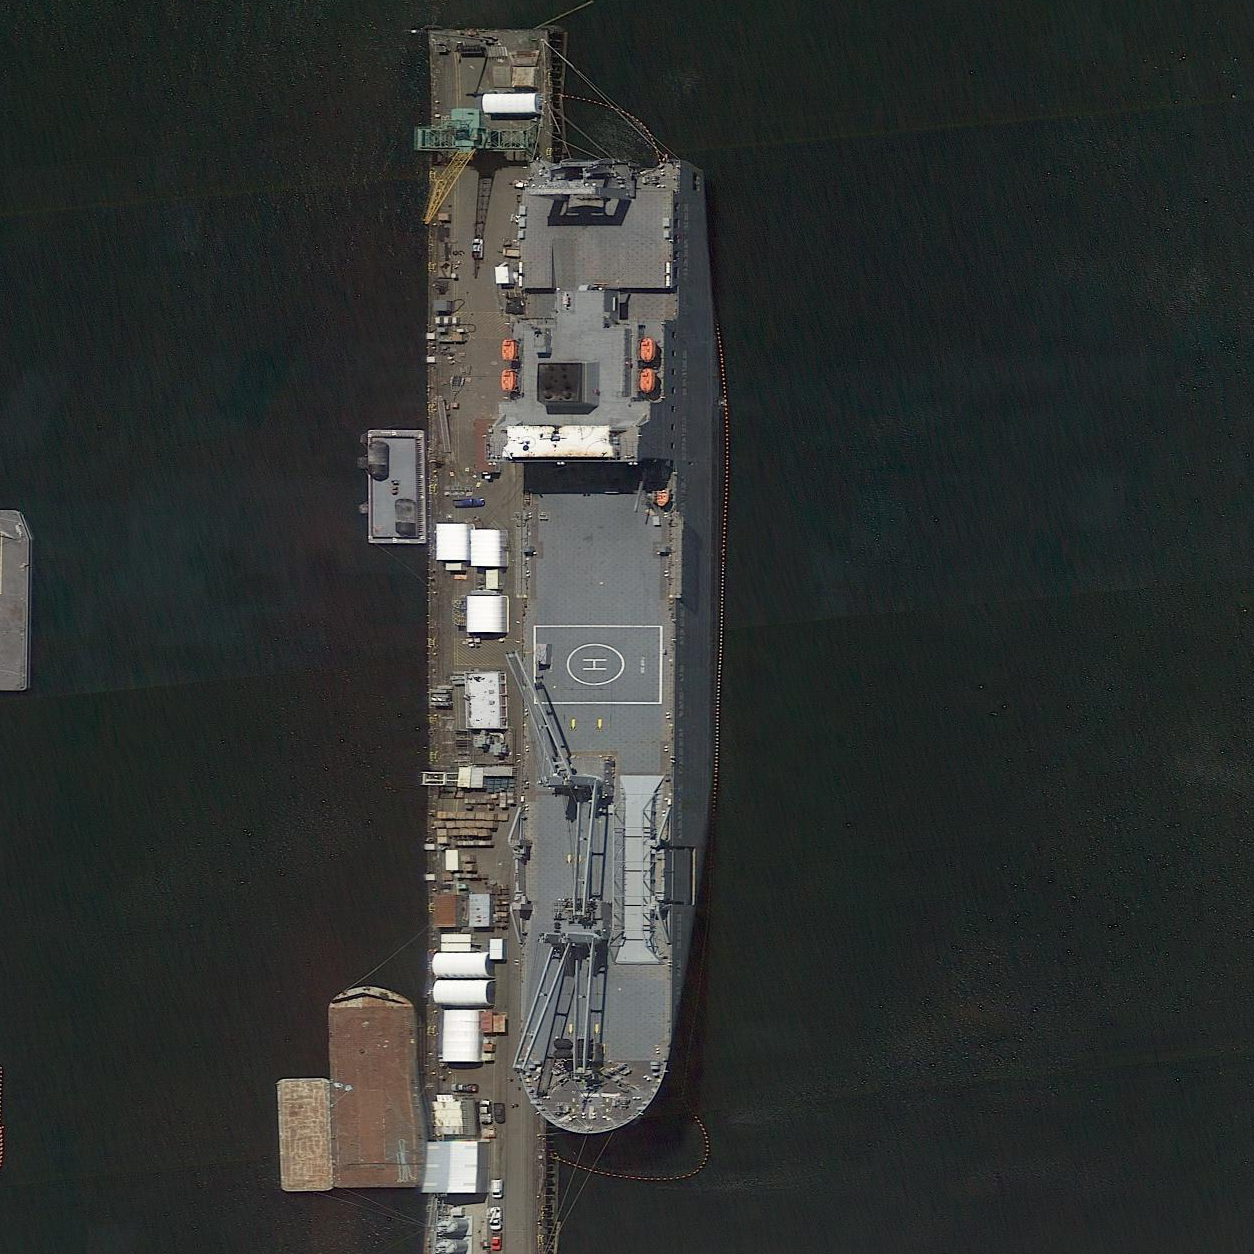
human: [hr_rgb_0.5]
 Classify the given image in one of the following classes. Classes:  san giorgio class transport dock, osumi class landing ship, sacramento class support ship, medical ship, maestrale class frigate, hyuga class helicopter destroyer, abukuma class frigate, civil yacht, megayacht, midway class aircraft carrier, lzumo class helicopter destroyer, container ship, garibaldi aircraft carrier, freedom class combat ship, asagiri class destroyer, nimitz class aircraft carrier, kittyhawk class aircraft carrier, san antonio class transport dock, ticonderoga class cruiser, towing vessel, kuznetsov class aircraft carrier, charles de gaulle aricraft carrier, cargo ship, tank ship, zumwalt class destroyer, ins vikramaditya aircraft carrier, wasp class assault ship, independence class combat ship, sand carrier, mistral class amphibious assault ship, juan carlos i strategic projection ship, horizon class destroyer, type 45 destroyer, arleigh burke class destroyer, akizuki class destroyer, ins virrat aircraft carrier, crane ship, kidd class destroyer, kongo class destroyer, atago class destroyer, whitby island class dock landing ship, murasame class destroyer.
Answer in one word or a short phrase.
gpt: Crane ship